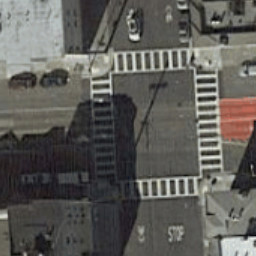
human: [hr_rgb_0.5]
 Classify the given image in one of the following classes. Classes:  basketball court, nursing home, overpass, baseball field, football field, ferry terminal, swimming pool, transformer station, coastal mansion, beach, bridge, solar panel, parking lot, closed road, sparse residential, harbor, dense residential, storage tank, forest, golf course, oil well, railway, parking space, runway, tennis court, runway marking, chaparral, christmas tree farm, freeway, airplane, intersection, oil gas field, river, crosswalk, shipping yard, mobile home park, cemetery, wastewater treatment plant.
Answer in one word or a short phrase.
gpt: crosswalk